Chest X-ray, PA view. Patient: 51 years old, sex M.
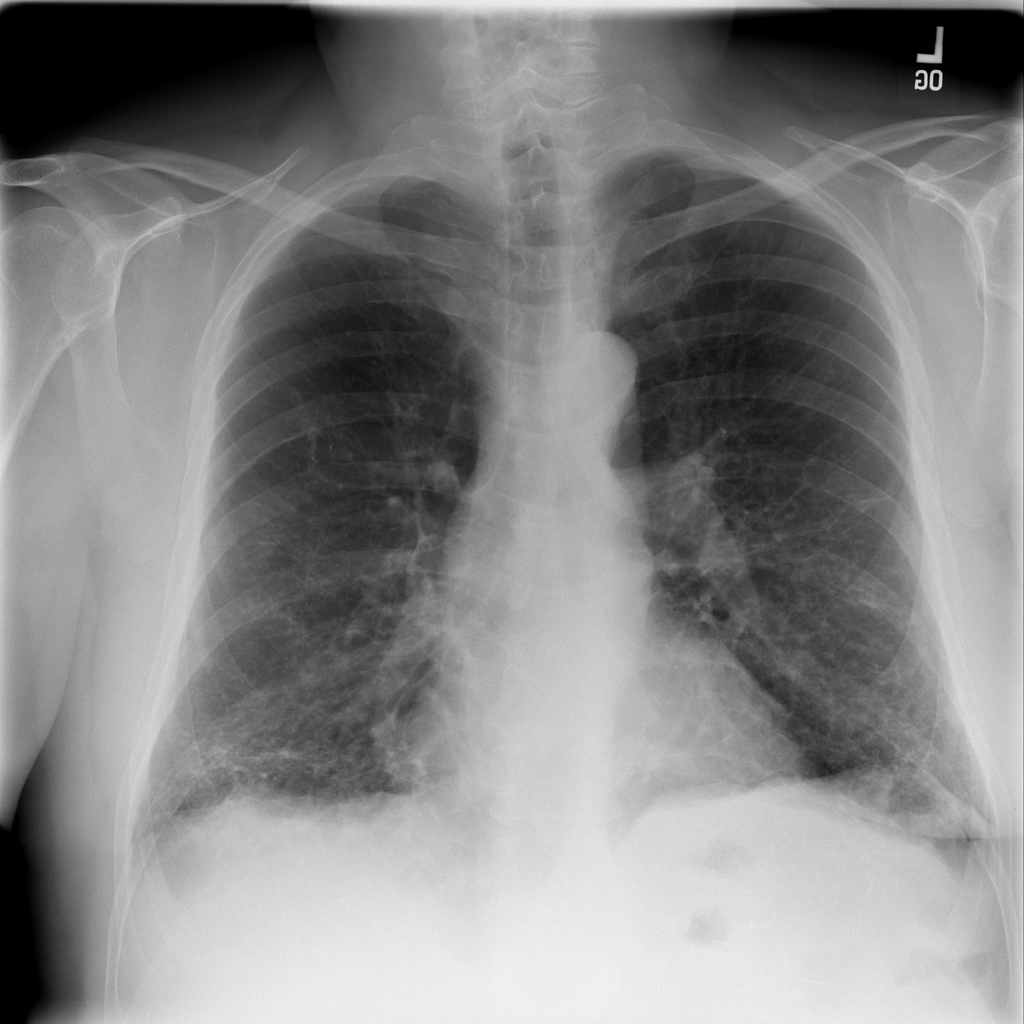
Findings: Fibrosis